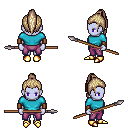
a pixel art fantasy rpg character, female body template, dark elf, purple skin, teal long-sleeve shirt, magenta pants, white blonde long topknot hairstyle, leather bracers, gold boots, spear, four views (front, back, left, right), 2x2 character sprite sheet, small pixel art, hard edges, no anti-aliasing